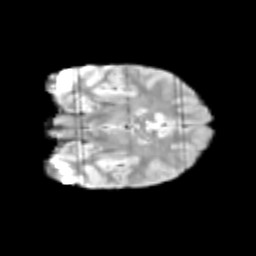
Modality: T2w
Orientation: coronal
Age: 12
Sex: female
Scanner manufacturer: siemens
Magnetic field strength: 3 T
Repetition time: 3.8 s
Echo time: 0.07 s